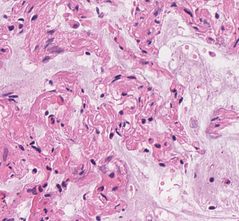
Tumor epithelial tissue: no
Tumor-associated stroma tissue: no
Normal tissue: yes